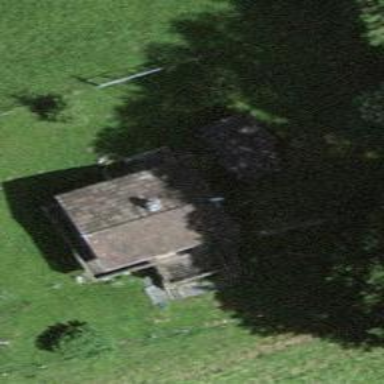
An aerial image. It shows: Detached building.